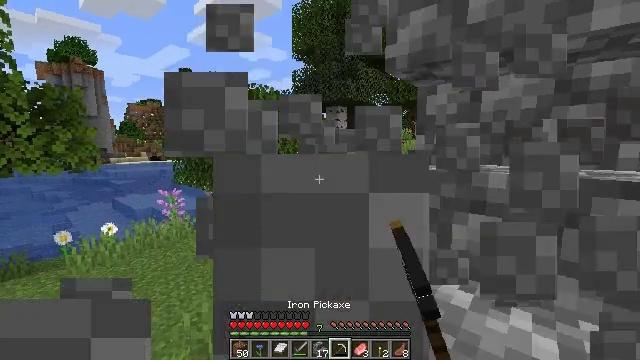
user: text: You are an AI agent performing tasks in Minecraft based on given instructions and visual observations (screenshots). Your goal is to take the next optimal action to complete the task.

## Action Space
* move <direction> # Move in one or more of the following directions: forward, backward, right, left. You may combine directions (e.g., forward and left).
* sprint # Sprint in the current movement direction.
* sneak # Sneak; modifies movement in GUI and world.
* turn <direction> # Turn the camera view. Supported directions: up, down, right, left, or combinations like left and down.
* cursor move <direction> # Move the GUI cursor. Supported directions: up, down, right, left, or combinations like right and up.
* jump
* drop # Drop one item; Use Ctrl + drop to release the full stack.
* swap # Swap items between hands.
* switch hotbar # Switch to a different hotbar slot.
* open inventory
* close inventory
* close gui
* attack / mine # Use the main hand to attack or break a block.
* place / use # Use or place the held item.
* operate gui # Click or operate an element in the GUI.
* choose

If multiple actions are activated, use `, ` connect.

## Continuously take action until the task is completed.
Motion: motion action
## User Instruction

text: Recycle the cobblestone stairs.
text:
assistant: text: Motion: attack / mine